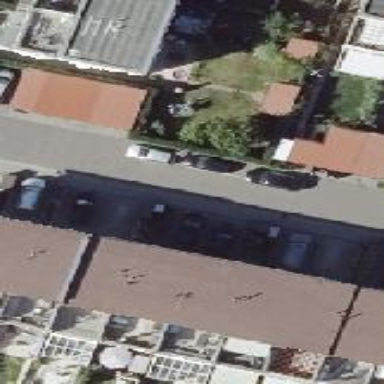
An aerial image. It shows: Terrace building.